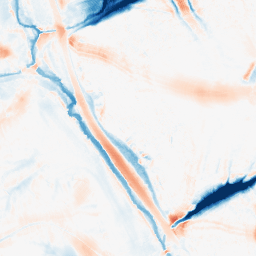
Category: morphological
Decomposition family: tophat_combined
Decomposition parameters: size: 20
Upsampling method: bspline
Upsampling parameters: scale: 8
Upsampling scale: 8